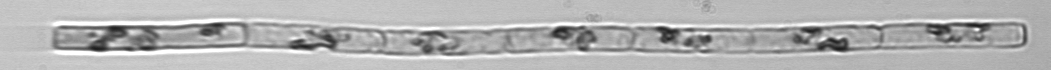
Label: Guinardia_delicatula